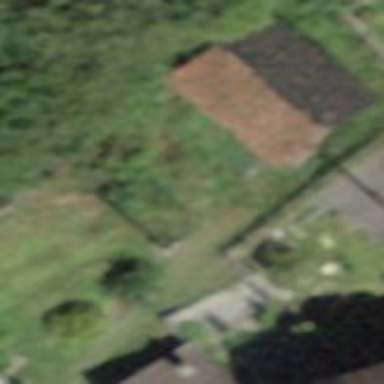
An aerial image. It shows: Hut.